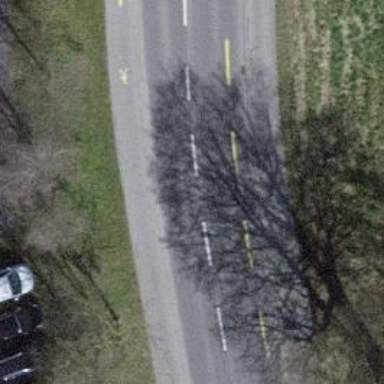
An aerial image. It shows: Secondary road with separate lane for cyclists on the left and sidewalks on both sides.